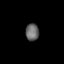
Tissue: lung
Cell type: Others
Senescence score: 0.2231
Nuclear area (px): 225
Mean DAPI intensity: 102.627